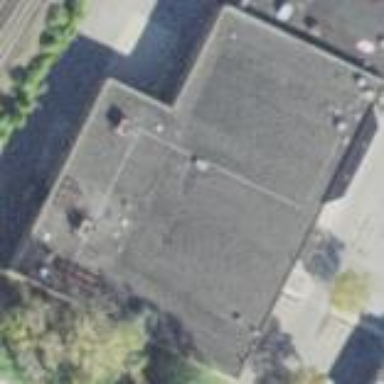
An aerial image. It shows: Part of building.